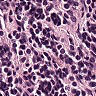
Metastatic tissue present: no